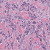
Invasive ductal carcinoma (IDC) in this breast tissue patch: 1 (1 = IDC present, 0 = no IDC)